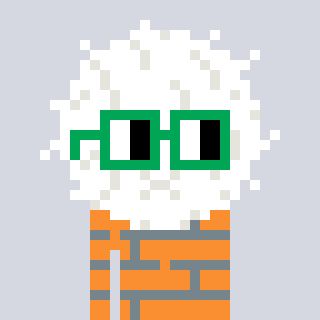
a pixel art character with square green glasses, a cottonball-shaped head and a orange-colored body on a cool background